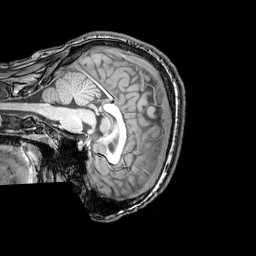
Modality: T1w
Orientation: sagittal
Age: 24
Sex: male
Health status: healthy
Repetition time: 0.081 s
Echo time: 0.037 s